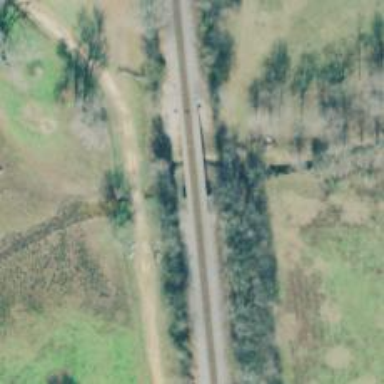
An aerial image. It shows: Bridge over railway line.